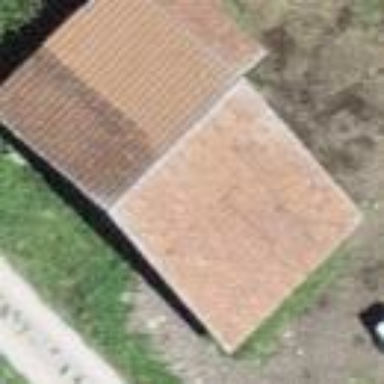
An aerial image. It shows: Barn.